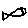
Label: fish